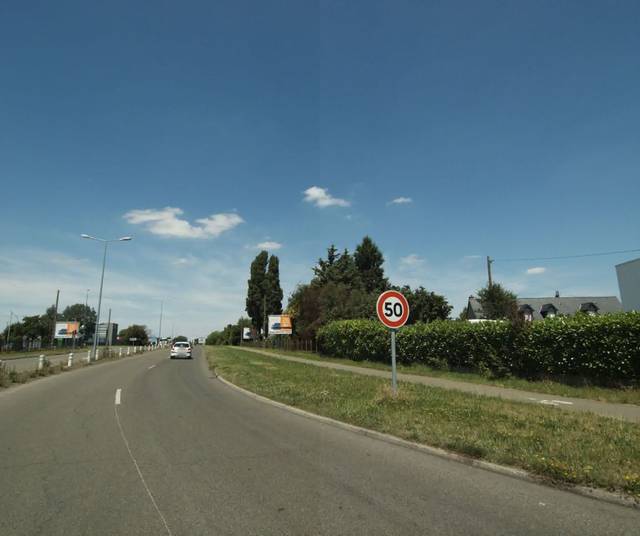
Region: France
Coordinates: 48.07, -0.7928